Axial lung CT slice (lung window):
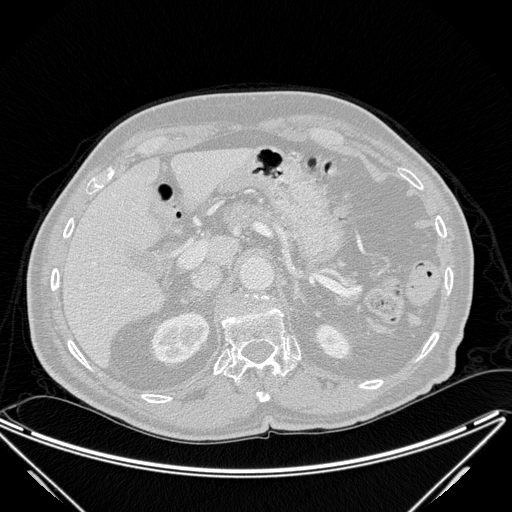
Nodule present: no